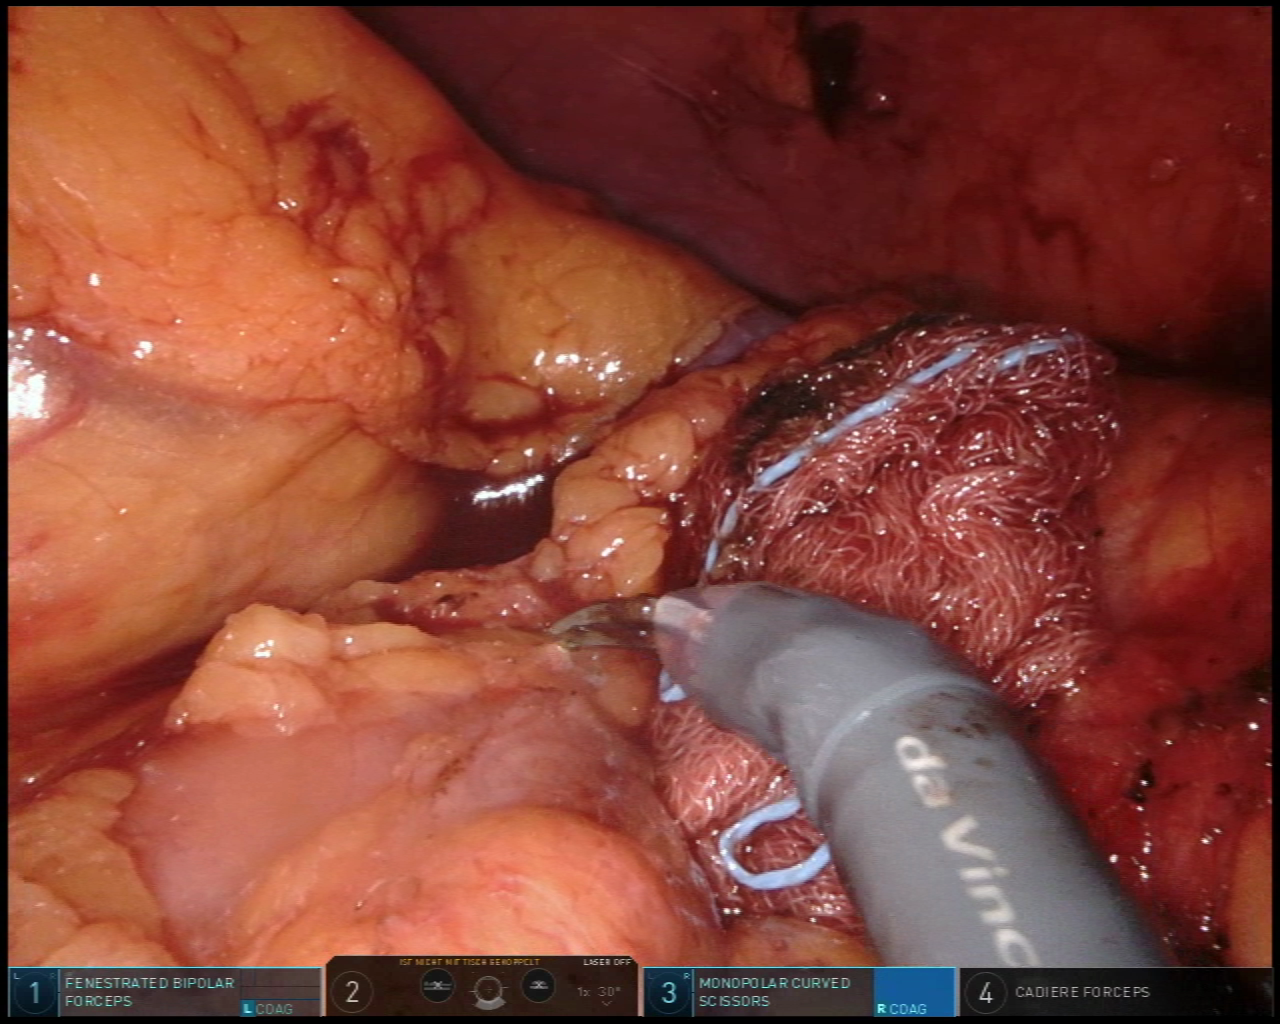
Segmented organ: spleen
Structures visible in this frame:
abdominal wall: yes
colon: yes
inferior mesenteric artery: no
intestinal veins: no
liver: no
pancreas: no
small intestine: no
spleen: yes
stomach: no
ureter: no
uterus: no
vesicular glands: no